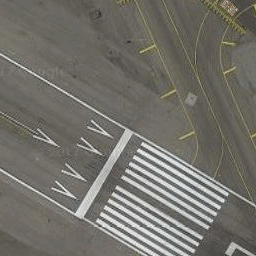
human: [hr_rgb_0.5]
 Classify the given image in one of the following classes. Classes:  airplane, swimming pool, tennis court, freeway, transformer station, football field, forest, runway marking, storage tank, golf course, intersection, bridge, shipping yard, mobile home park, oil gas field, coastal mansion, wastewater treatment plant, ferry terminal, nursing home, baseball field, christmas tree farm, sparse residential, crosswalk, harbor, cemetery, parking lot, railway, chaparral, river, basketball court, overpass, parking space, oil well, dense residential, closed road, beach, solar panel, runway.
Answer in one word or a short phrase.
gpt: runway